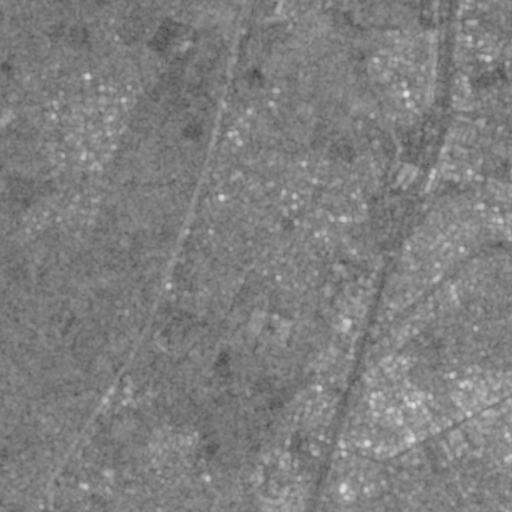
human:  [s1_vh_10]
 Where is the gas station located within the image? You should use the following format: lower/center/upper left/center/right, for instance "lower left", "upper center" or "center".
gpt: The gas station is located in the right of the image.
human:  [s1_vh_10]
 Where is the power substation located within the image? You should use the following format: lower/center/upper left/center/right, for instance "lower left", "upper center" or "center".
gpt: The power substation is located in the upper center of the image.
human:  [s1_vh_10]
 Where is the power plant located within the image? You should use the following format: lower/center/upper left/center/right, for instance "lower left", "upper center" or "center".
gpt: There is no power plant in the image.

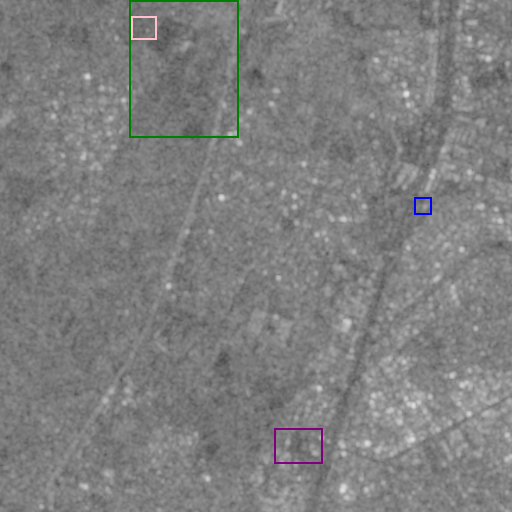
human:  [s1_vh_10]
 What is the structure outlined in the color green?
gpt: The structure outlined in green is a crop field.
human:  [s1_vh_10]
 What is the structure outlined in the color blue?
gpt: The structure outlined in blue is a gas station.
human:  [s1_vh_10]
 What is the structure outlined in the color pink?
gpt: The structure outlined in pink is a park.
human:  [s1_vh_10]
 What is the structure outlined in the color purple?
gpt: The structure outlined in purple is a parking lot.
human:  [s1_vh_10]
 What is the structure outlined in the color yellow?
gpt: There is no yellow outline.